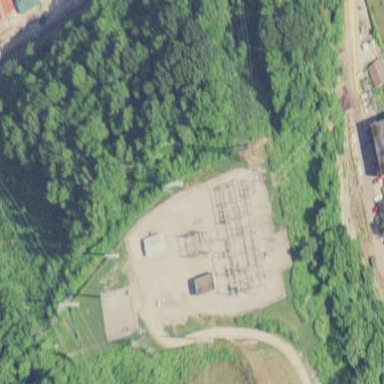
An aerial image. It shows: Power substation.